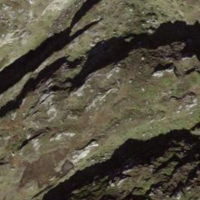
EUNIS habitat code: 23
Species observed at this site:
Colias palaeno